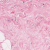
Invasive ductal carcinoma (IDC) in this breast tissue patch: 0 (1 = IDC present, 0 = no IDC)